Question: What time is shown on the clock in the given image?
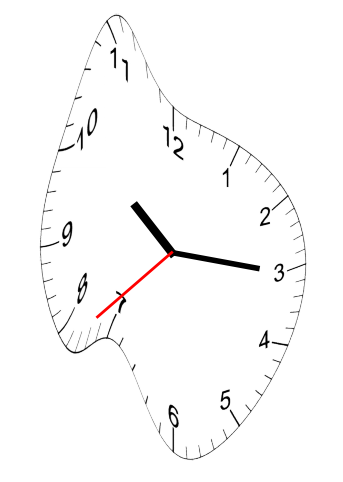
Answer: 10:15:38